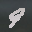
Label: 9